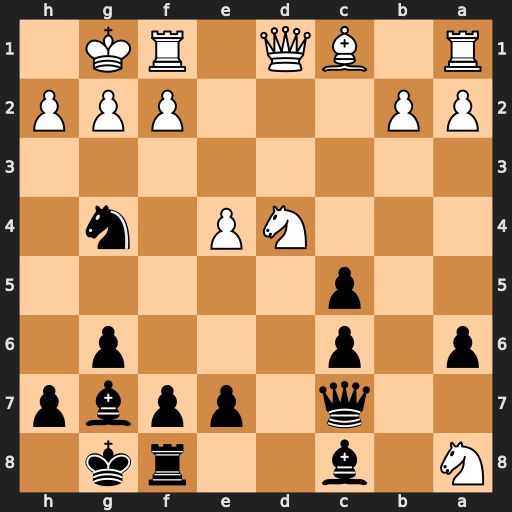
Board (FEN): N1b2rk1/2q1ppbp/p1p3p1/2p5/3NP1n1/8/PP3PPP/R1BQ1RK1
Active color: b
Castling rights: -
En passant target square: -
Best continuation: Qxh2#